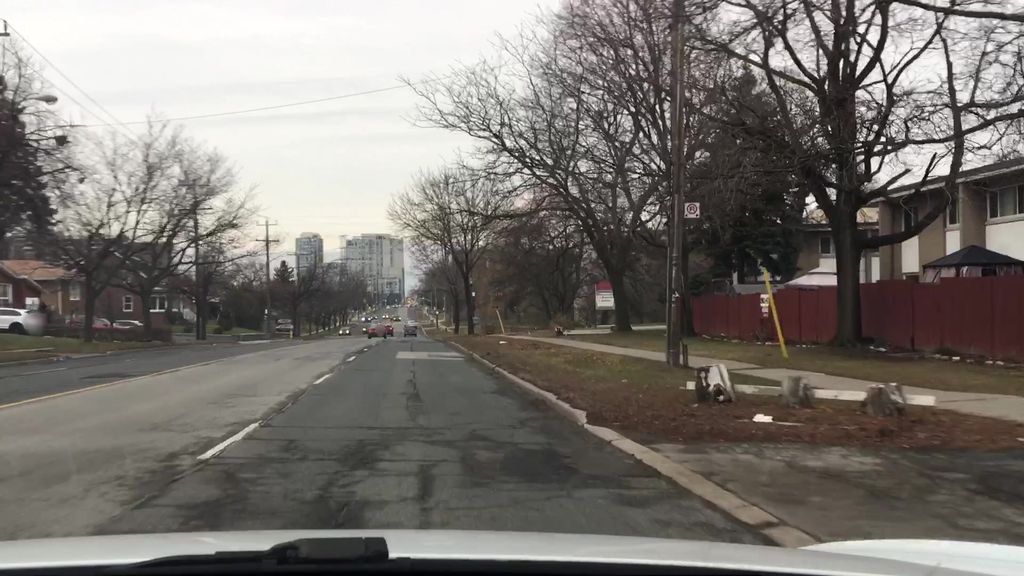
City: toronto